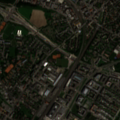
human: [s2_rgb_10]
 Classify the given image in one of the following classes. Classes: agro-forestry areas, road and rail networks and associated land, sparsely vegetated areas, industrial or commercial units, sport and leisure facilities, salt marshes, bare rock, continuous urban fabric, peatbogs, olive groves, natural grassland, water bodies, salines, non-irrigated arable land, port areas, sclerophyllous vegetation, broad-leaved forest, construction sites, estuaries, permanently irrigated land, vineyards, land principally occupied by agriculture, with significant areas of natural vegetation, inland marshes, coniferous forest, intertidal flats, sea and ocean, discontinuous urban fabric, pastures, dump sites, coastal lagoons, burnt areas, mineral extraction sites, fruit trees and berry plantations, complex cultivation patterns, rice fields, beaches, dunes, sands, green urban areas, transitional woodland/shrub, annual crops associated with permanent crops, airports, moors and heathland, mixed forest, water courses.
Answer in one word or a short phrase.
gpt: discontinuous urban fabric, industrial or commercial units, sport and leisure facilities, mixed forest